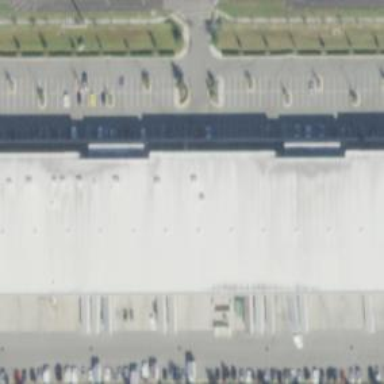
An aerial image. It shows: Warehouse.